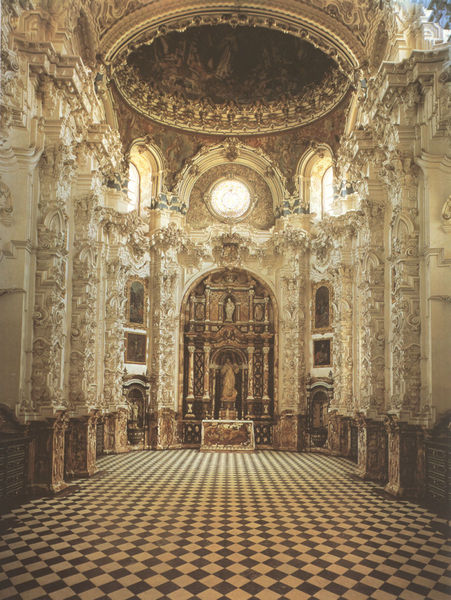
Titel: Sakristei der Kartause zu Granada
Künstler: Francisco de Hurtado Izquierdo
Standort: Granada, Kartause (EU - E)
Schlagwörter: innenraum, kirche, gewölbe, fliesen, kacheln, altar, wandschmuck